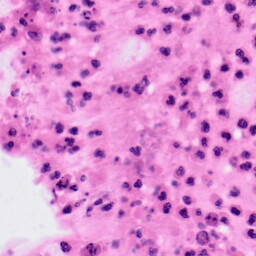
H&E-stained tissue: Colon